Field crop: tomato
Growth stage: 1
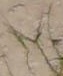
Species: cyperus